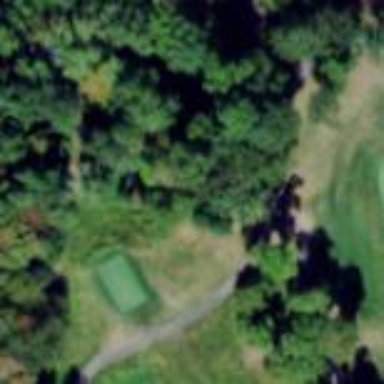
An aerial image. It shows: Area with grass used as rough in golf course.